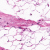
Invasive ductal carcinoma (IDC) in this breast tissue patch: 0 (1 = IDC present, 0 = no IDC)